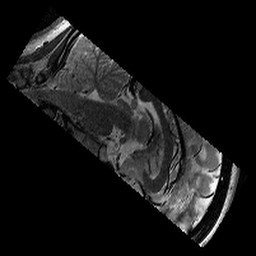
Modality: T2w
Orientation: sagittal
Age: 14
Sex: female
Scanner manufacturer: siemens
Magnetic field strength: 3 T
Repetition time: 9.23 s
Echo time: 0.067 s